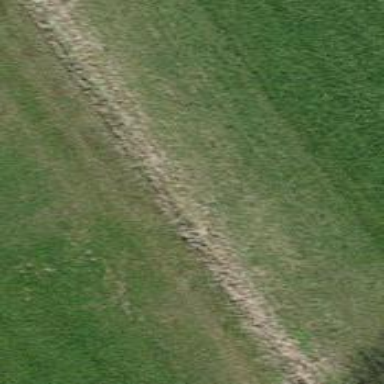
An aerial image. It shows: Ditch in the surroundings.